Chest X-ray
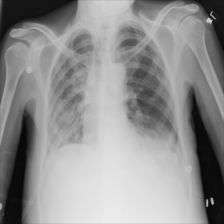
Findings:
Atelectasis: negative
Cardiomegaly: negative
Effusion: negative
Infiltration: negative
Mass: negative
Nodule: negative
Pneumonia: negative
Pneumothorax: positive
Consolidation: negative
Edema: negative
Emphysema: negative
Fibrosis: negative
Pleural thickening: negative
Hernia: negative